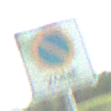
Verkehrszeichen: BeginnEingeschraenktesHalteverbotZone
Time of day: MorningAfternoon
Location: Outdoor (Nature)
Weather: PartlyCloudy
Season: NotSpecified
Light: Natural